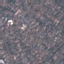
Land use / land cover: Residential